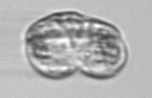
Label: Karenia